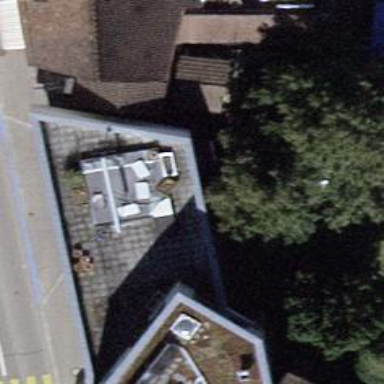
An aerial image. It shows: Police building.